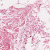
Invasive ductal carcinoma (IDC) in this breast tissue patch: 0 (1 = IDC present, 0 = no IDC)